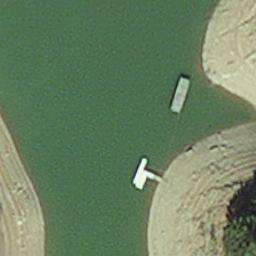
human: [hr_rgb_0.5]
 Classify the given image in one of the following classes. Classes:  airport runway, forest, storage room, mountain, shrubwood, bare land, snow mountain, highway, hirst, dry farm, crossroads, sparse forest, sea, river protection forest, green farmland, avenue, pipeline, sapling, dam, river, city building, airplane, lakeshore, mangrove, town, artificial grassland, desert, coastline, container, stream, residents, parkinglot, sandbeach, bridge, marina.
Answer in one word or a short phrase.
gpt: hirst